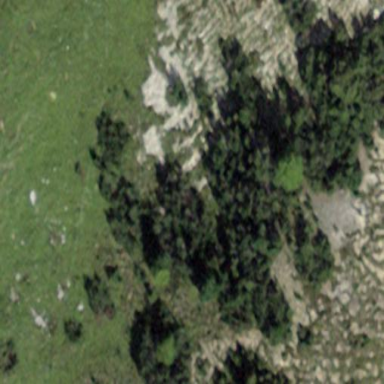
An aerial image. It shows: Patch of scrub vegetation.